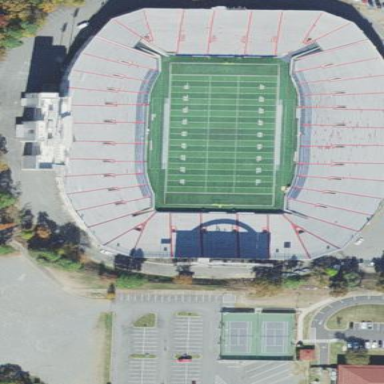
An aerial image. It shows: American football pitch for leisure and sport activities.